Aerial crown-view tile of a tropical tree (Barro Colorado Island, Panama), acquired 20240716:
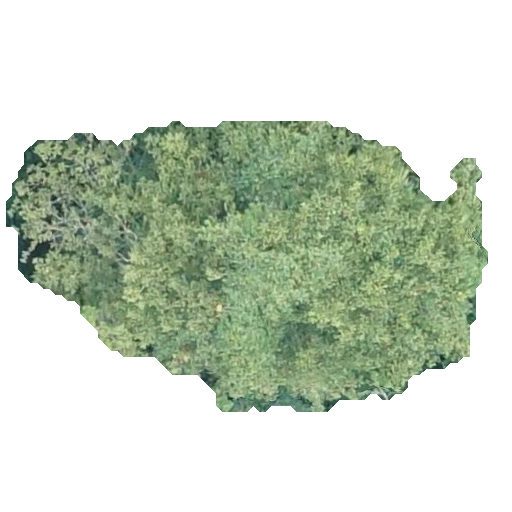
Species: Sterculia apetala
GBIF accepted scientific name: Sterculia apetala
Crown area: 164.324 m²